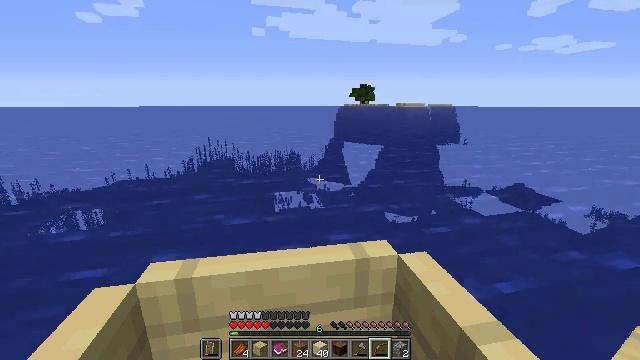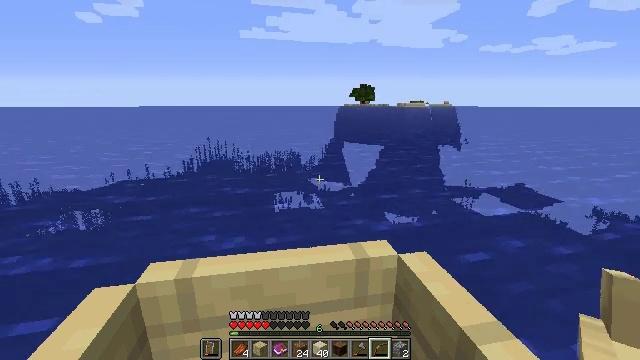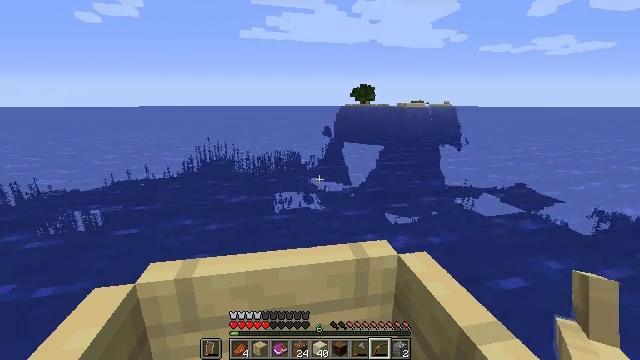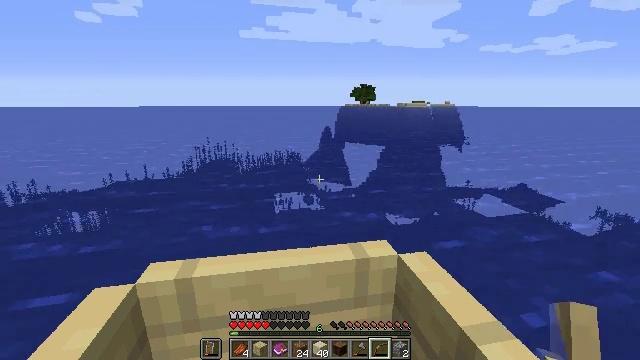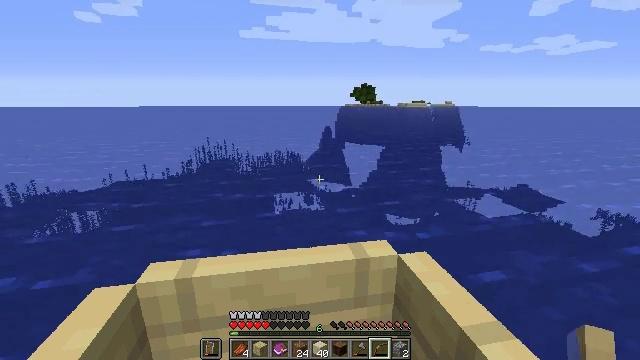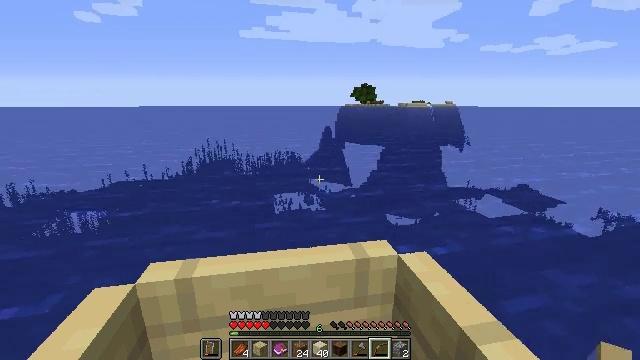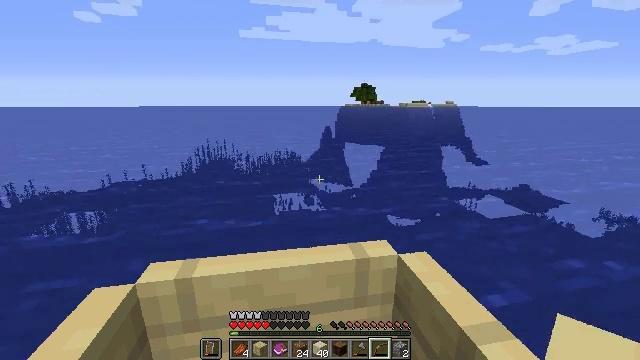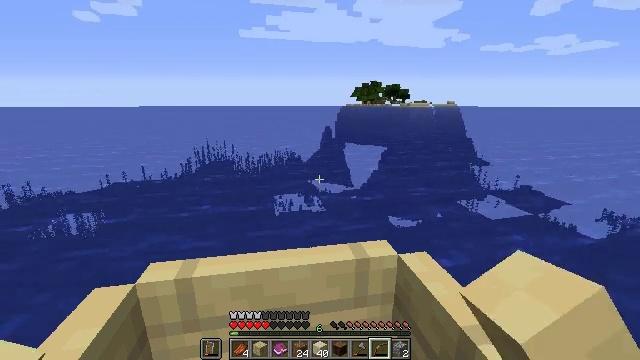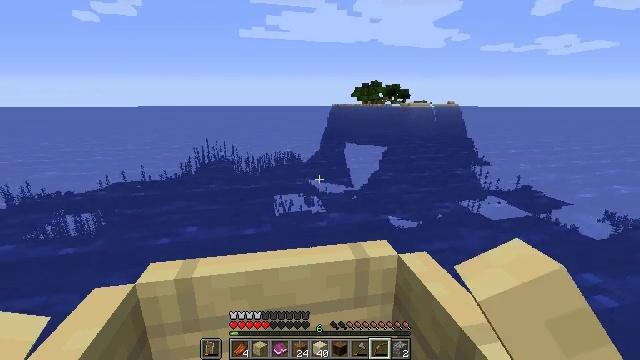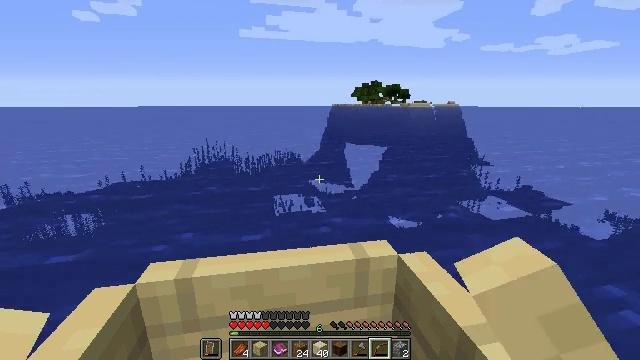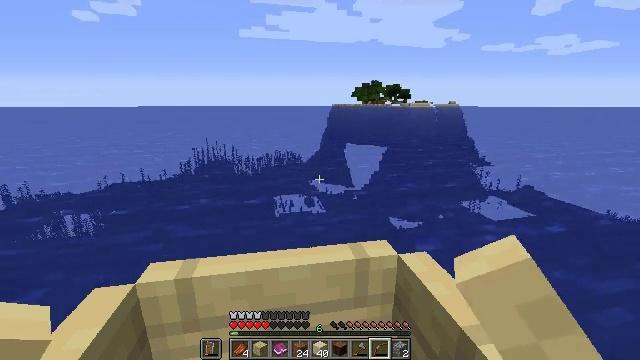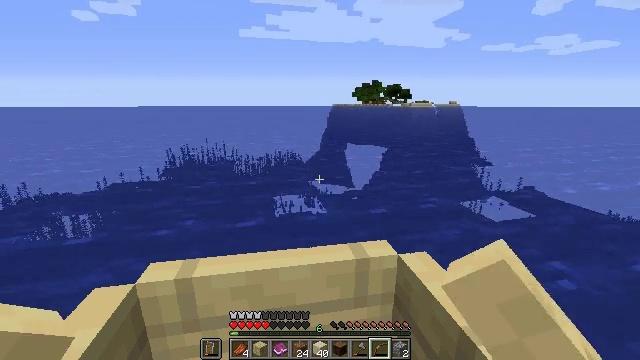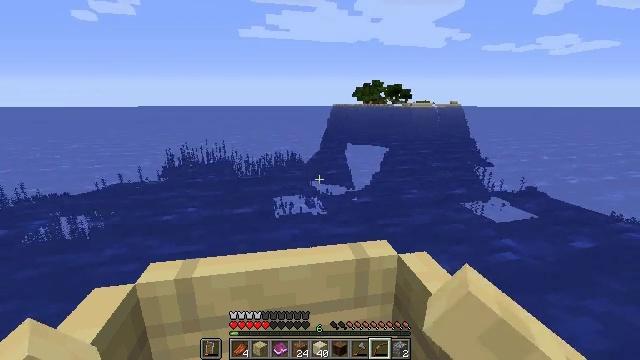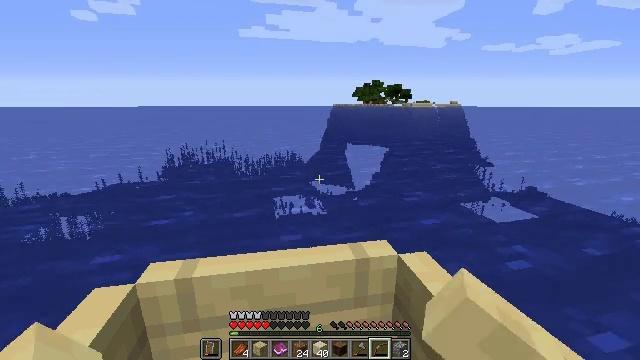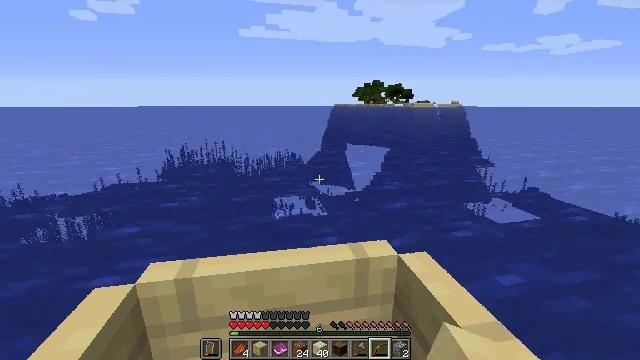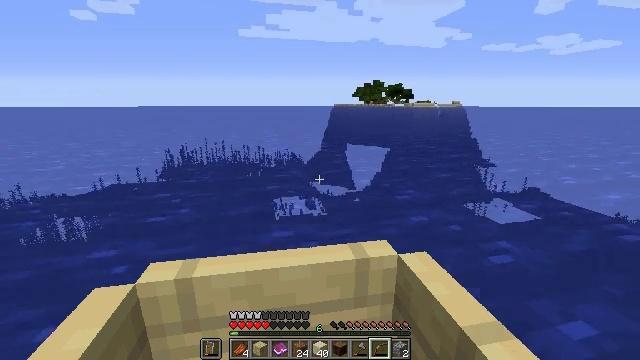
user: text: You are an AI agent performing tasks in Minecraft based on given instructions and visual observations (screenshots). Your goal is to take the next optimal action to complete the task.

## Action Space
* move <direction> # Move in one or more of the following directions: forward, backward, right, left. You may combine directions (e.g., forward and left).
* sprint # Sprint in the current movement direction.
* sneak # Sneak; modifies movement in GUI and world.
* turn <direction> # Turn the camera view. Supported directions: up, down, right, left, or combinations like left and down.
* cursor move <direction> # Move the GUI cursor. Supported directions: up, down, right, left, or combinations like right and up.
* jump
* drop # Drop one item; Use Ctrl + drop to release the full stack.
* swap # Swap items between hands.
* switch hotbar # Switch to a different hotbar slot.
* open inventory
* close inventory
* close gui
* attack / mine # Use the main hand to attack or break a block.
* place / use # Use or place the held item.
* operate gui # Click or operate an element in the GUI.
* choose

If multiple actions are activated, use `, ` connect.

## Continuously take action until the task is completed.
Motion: motion action
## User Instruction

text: Acquire packed ice by mining.
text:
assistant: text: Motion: move forward
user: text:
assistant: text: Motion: move forward
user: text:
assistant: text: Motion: move forward
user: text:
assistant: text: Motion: move forward
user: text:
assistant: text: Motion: move forward
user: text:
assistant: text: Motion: move forward
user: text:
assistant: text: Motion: move forward
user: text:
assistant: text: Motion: move forward
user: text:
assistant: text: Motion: move forward
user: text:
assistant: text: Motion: move forward
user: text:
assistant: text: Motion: move forward
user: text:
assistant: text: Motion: move forward
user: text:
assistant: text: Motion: move forward
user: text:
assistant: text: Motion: move forward
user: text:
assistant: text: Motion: move forward
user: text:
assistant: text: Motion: move forward
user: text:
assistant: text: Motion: move forward
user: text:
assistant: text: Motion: move forward
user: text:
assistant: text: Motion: move forward
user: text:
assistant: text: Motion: move forward
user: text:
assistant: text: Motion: move forward
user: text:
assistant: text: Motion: move forward
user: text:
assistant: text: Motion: move forward
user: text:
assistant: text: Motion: move forward
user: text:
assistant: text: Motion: move forward
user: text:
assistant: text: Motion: move forward
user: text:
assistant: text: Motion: move forward
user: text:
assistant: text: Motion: move forward
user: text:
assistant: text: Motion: move forward
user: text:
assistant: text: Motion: move forward